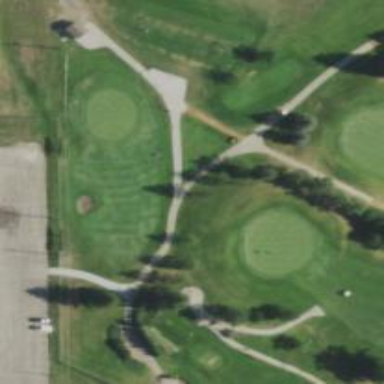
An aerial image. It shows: Service road with grade1 track surface. It resembles golf cart path.